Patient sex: M
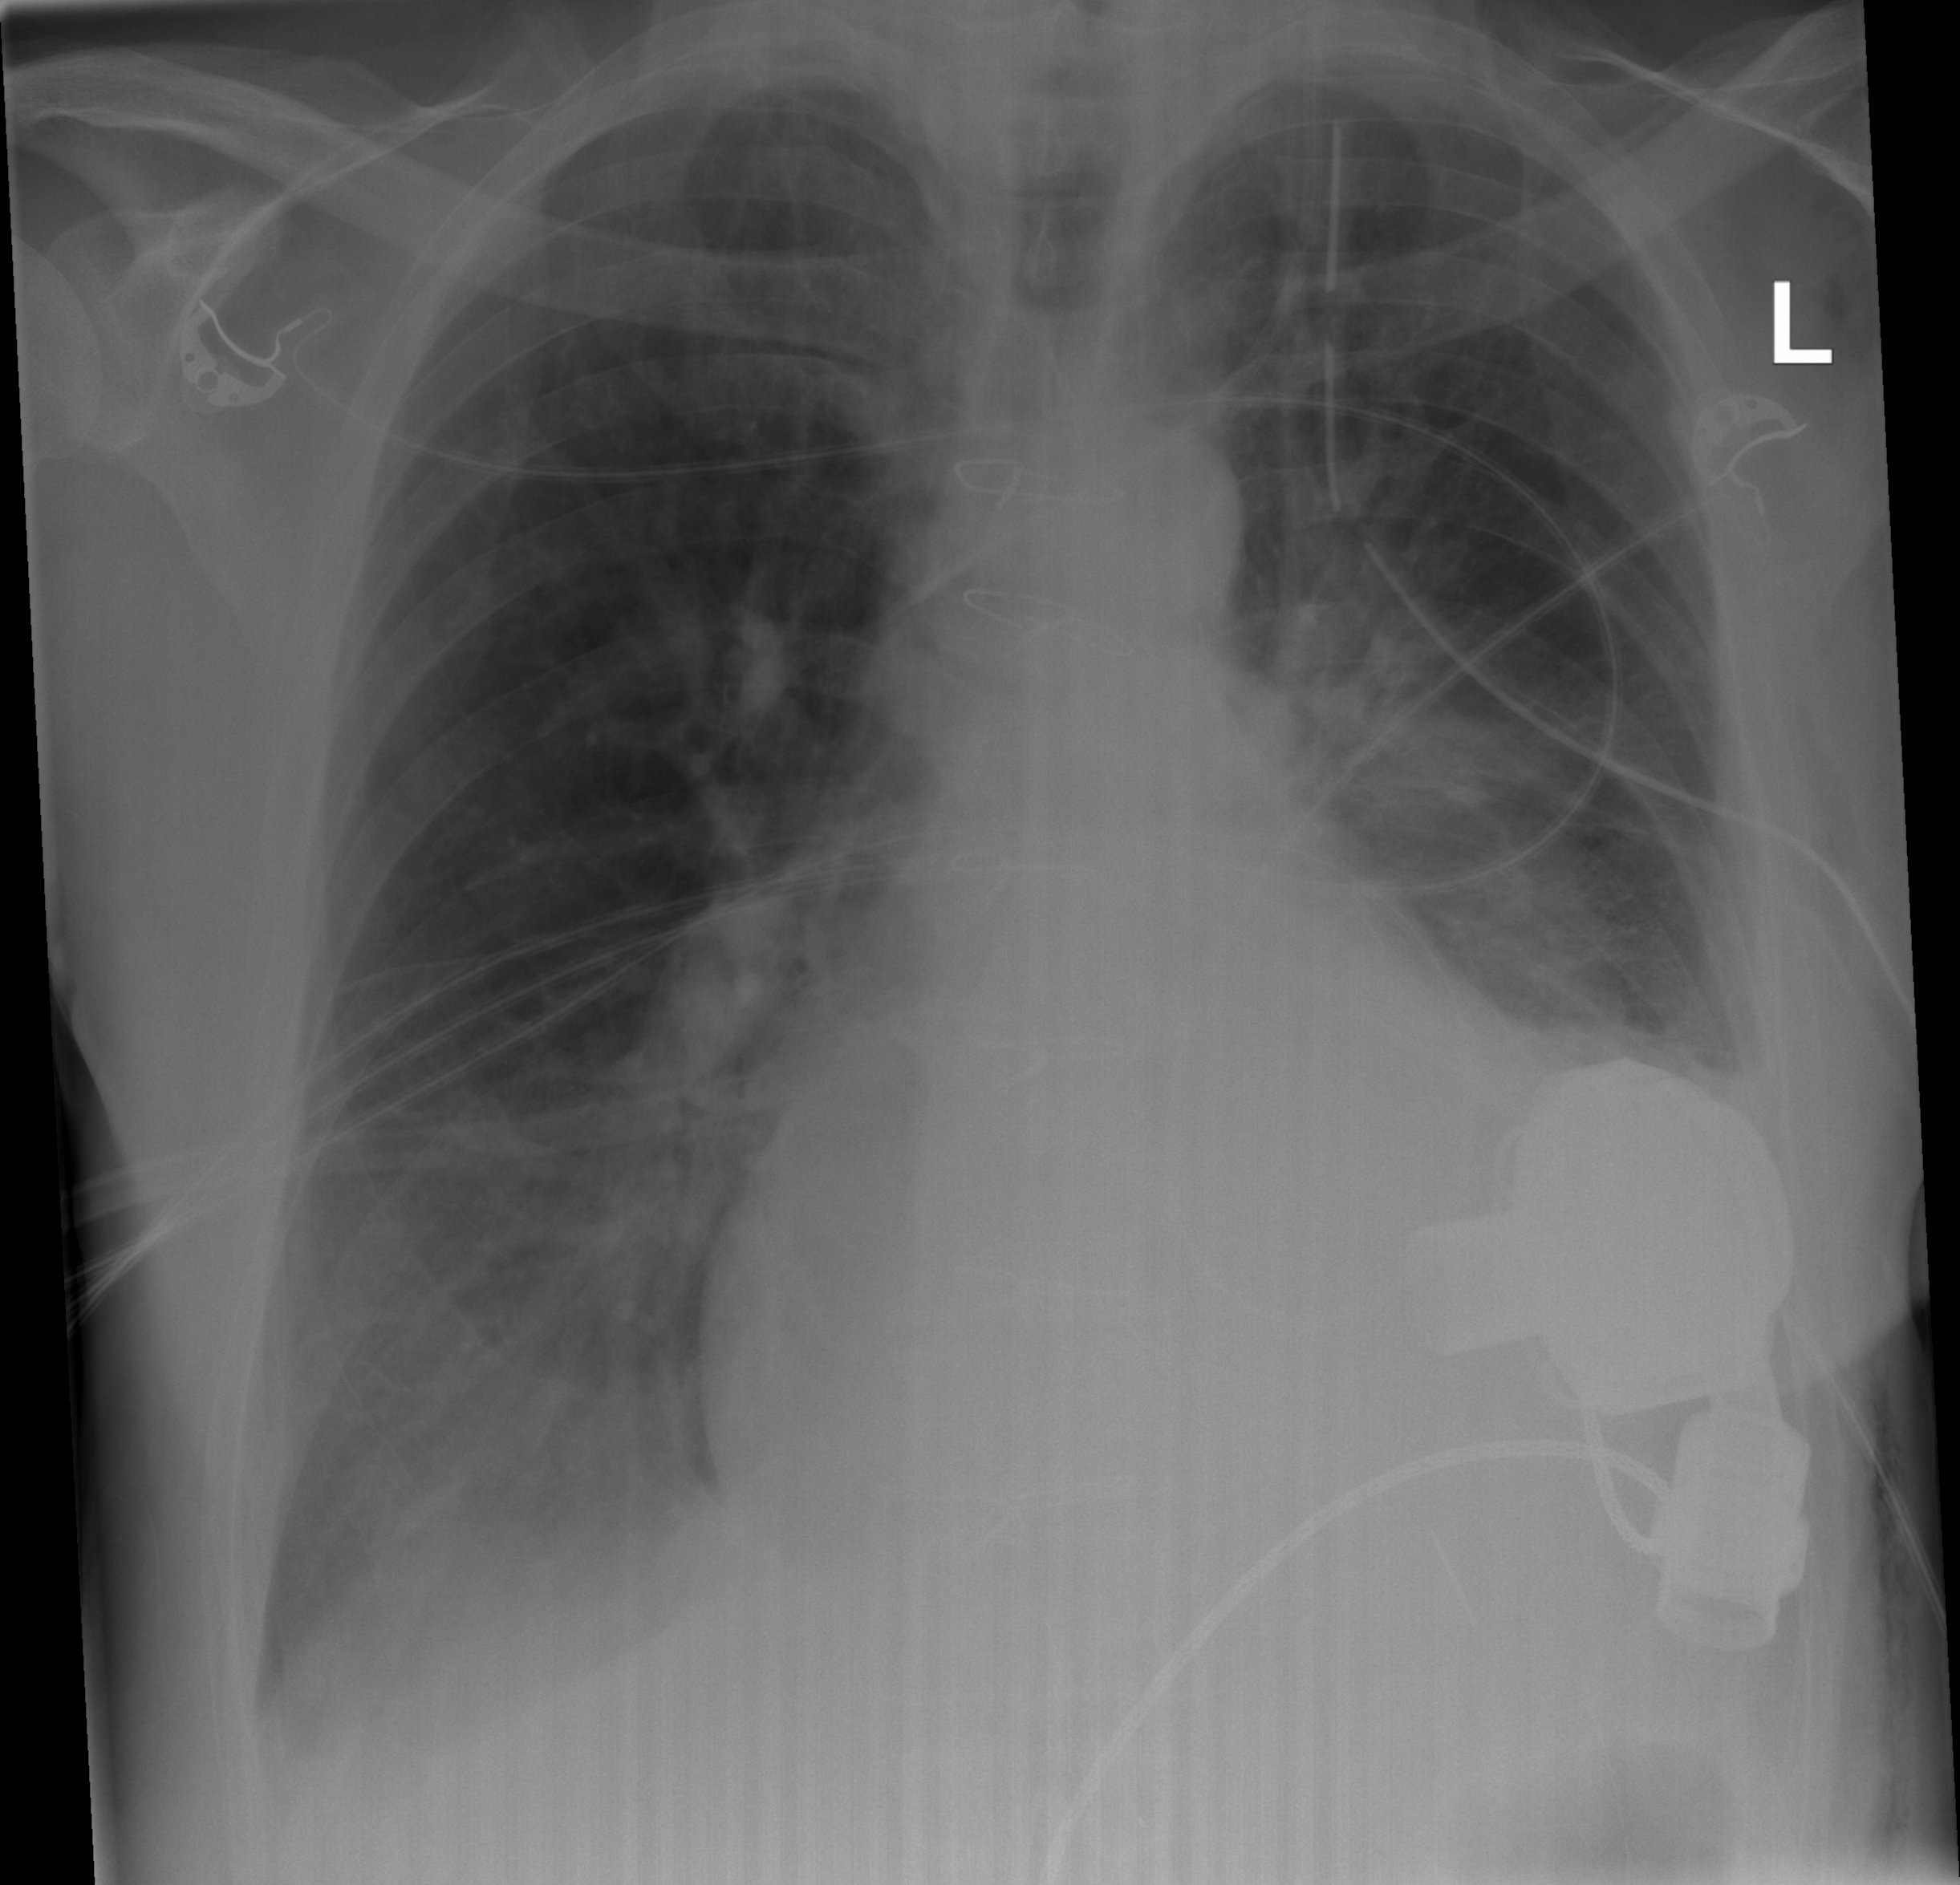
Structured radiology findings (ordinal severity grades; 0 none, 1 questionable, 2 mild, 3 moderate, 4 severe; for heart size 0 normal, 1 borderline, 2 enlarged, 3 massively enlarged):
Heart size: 2
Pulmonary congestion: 2
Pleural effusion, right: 2
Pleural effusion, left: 2
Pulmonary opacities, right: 0
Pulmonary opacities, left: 2
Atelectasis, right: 2
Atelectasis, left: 2